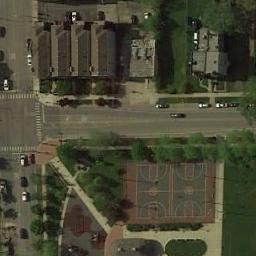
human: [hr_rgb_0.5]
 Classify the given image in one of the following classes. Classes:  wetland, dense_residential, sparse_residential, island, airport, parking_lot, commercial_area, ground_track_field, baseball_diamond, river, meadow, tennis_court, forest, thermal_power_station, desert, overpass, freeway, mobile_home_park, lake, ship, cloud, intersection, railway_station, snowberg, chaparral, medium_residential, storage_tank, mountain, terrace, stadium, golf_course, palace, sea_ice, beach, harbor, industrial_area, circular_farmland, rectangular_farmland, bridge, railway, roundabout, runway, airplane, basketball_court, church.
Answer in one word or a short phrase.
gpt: basketball_court